Question: I have found quite a few questions about doing this in C++, but none about doing it in Python/PySide.
I want to remove the '?' button

from the top of my QDialog. I know I will use 'setWindowFlags()', however I don't know what I should pass as arguments.
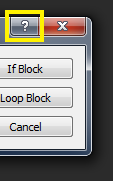
Answer: Based on <URL> you can do this:
'''
from PySide import QtGui, QtCore
app = QtGui.QApplication([])
d = QtGui.QDialog(None, QtCore.Qt.WindowSystemMenuHint | QtCore.Qt.WindowTitleHint)
d.exec_()
'''